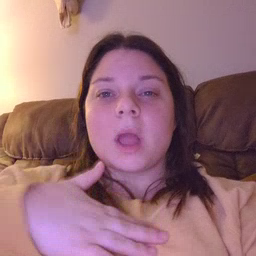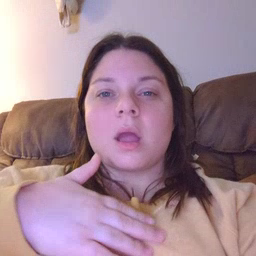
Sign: minemy